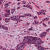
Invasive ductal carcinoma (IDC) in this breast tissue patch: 0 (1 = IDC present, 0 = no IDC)